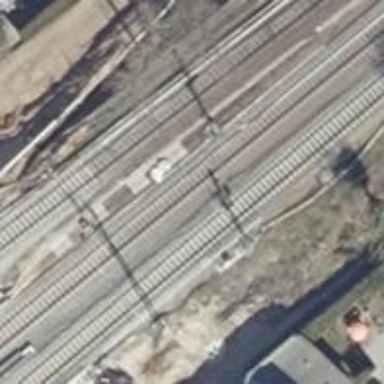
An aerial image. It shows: Railway signal.